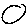
Label: circle